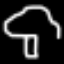
Label: mushroom